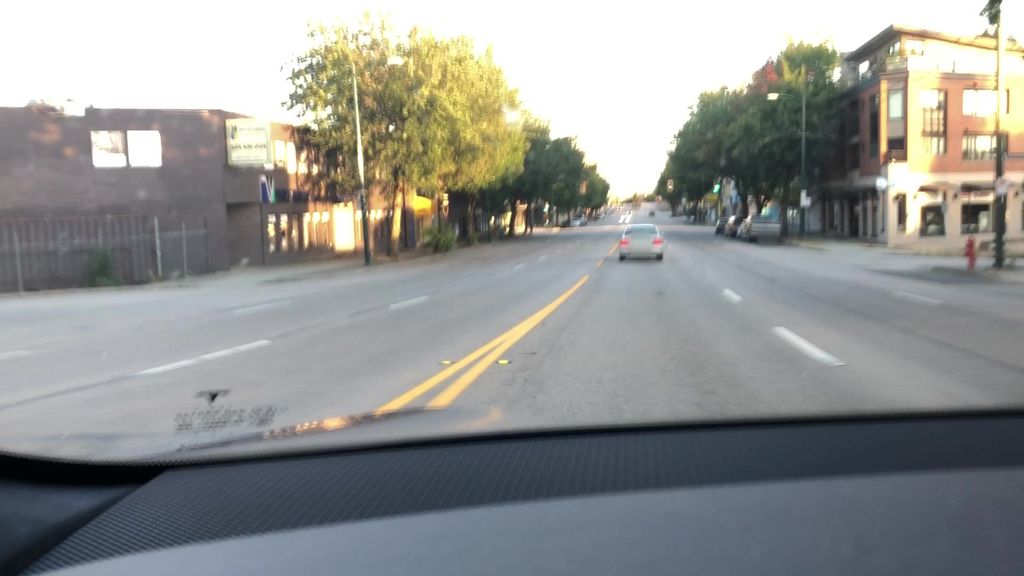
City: vancouver